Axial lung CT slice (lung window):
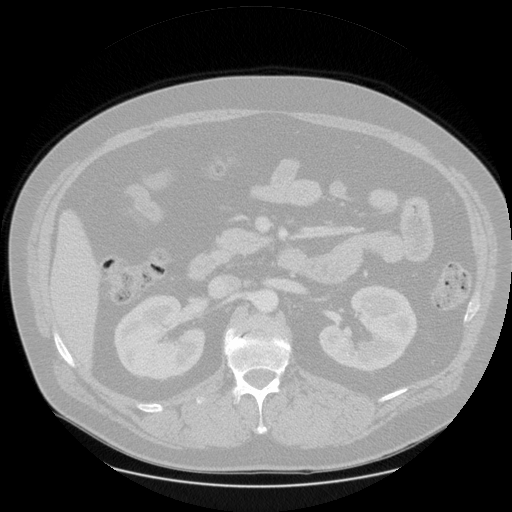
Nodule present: no